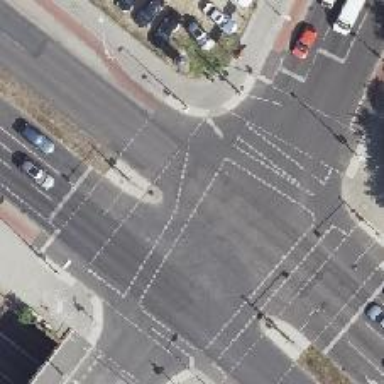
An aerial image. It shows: Footway that serves as traffic island.